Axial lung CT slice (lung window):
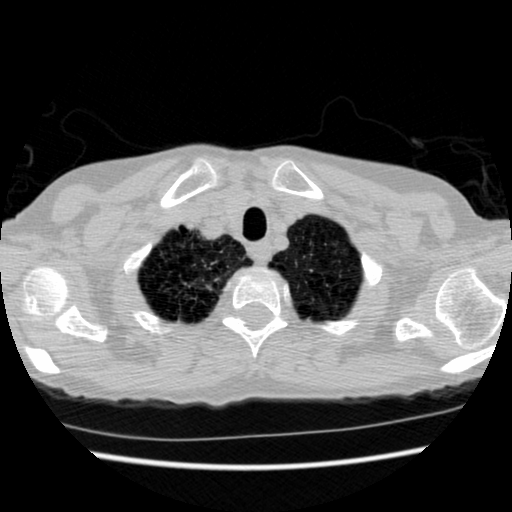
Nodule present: no